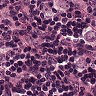
Metastatic tissue present: yes